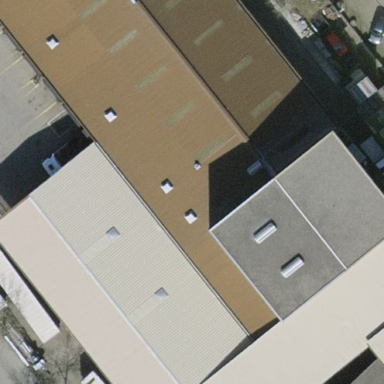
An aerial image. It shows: View of roof of building.